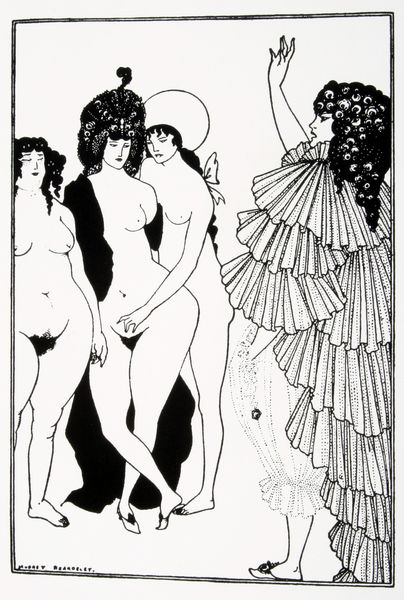
Titel: Lysistrata hält eine Rede an die Frauen von Athen
Künstler: Aubrey Beardsley
Institution: Privatbesitz
Schlagwörter: akt, dunkel, feder, flügel, fuß, hand, nackt, schatten, umhang, weiß, akte, frauen, menschen, brust, busen, finger, frankreich, frau, frisur, frisuren, geste, grau, haar, hell, hut, hüte, kleid, kleider, licht, schmuck, schwarz, zeichnung, schal, fächer, schleife, symbolismus, tanz, gesichter, hose, jacke, mütze, mützen, falten, federn, gesicht, kleidung, kragen, pelz, rahmen, salome, hals, hände, signatur, gewand, haare, kostüm, mantel, prostituierte, theater, england, locke, locken, beine, bein, brüste, füße, holzschnitt, schrift, schuhe, rede, grafik, graphik, linien, angst, grazien, jugendstil, münder, nasen, zopf, sandalen, bauch, nackte, rüschen, bauchnabel, geschlecht, scham, vagina, stola, entblößt, striche, hüften, tusche, linie, clown, kontur, sex, druck, schwarzweiss, jugenstil, radierung, stich, illustration, buchstaben, konturen, strich, beschriftung, worte, schuh, beardsley, schweigen, pantoffel, puschen, sandale, unterhose, schreien, erhoben, schamhaare, wut, plissee, volant, pluderhose, perücken, kopfschmuck, jugendstiel, art deco, gruß, hausschuhe, pantoffeln, prostituirte, bleistifft, bux, wörter, nutte, schamhaar, haltungen, illustratio, bloß, hure, huren, nutten, weisung, wie, buxe, haarr, hütw, kokonen, scharm, aubrey beardsley, tadel, vulva, schukle, beardsley frauen